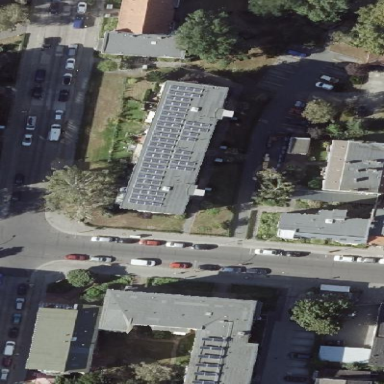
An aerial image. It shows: Apartment building with flat roof.